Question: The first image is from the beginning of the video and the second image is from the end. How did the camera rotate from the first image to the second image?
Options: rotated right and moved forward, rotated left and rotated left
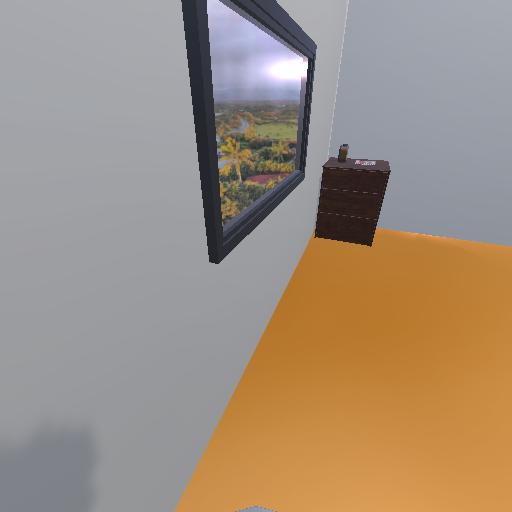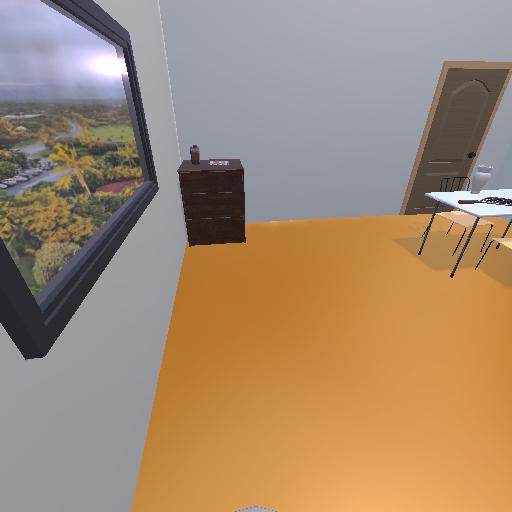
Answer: rotated right and moved forward